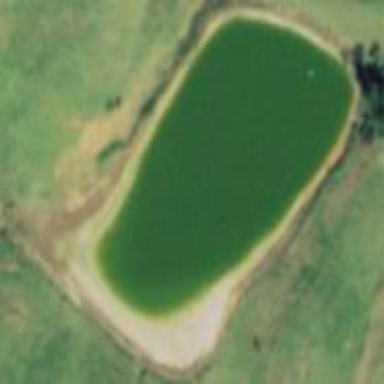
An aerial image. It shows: Natural reservoir of water.